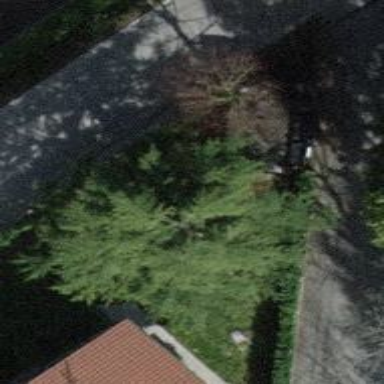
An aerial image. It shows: Needle-leaved tree in natural setting.